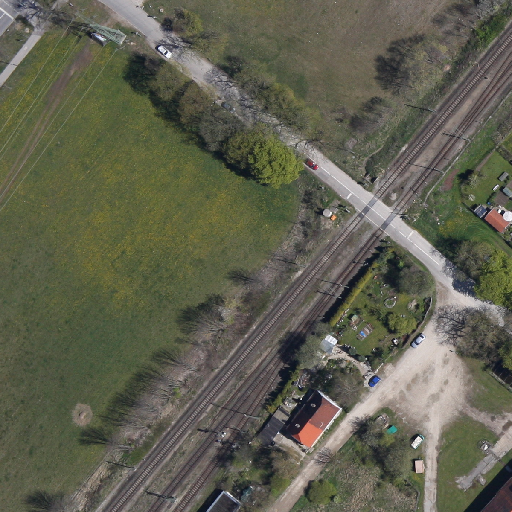
Referring expression: car driving on the road